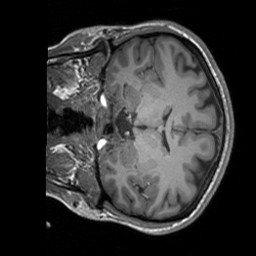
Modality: T1w
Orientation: coronal
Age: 26
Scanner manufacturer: siemens
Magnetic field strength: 3 T
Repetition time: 1.9 s
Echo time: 0.00252 s